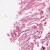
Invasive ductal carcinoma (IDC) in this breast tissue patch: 0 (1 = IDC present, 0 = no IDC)